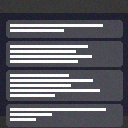
Screen state: on